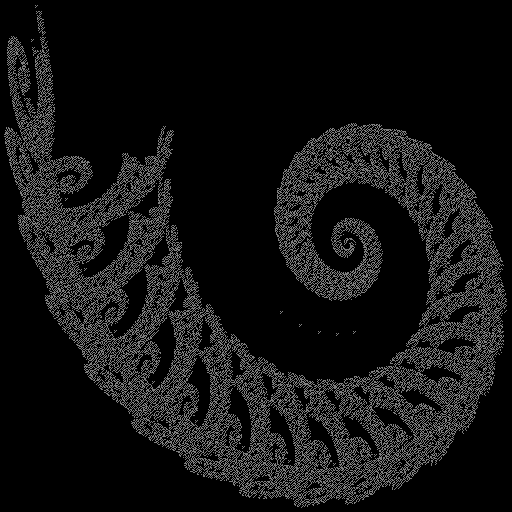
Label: octopuslegs